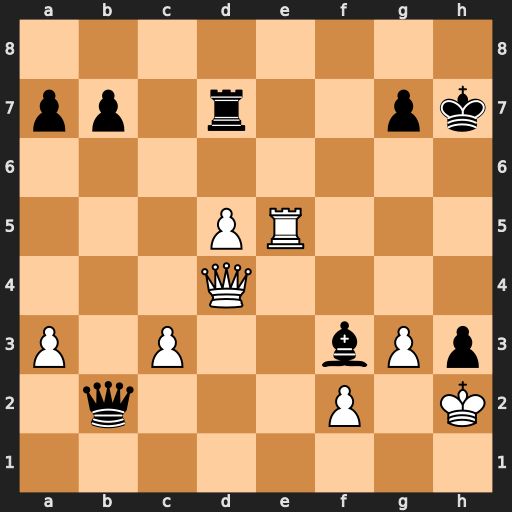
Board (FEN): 8/pp1r2pk/8/3PR3/3Q4/P1P2bPp/1q3P1K/8
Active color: w
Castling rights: -
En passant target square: -
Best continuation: Qd3+ Kg8 Qxf3